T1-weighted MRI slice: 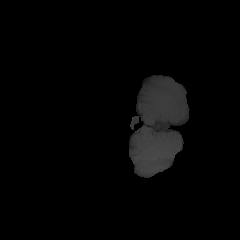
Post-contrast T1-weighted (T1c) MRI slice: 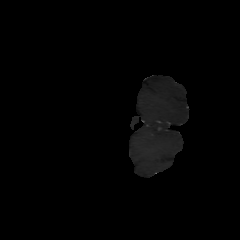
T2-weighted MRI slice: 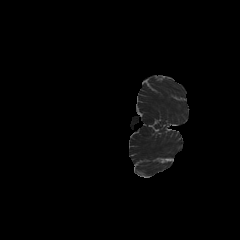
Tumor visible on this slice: no